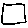
Label: square